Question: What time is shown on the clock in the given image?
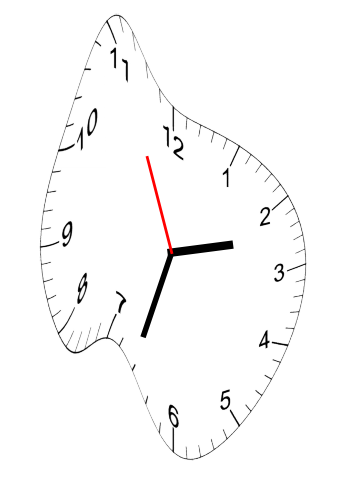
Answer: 02:32:56